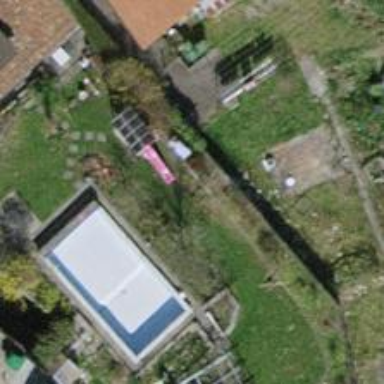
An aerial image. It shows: Swimming pool located in leisure land.